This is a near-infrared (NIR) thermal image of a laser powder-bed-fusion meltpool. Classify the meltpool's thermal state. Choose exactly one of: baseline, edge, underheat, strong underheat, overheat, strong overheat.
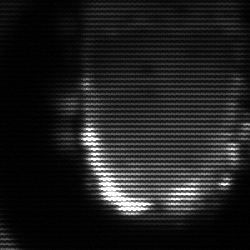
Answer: baseline